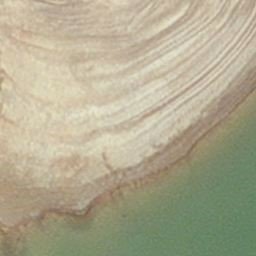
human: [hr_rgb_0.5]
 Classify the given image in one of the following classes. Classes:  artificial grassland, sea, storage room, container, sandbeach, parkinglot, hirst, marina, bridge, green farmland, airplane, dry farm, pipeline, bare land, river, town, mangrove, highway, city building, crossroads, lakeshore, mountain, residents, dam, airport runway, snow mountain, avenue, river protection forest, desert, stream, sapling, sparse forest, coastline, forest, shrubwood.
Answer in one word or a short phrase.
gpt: hirst